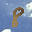
Label: 8